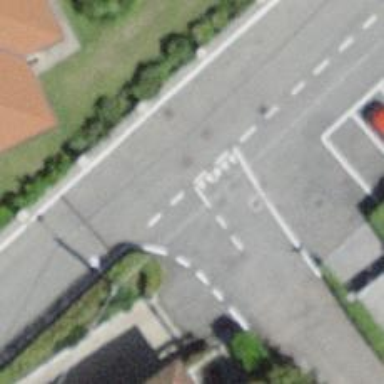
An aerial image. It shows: Road with "give way" sign.